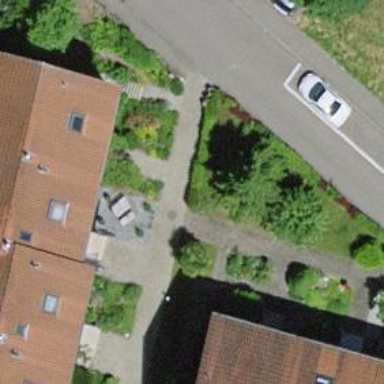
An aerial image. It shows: Living street.